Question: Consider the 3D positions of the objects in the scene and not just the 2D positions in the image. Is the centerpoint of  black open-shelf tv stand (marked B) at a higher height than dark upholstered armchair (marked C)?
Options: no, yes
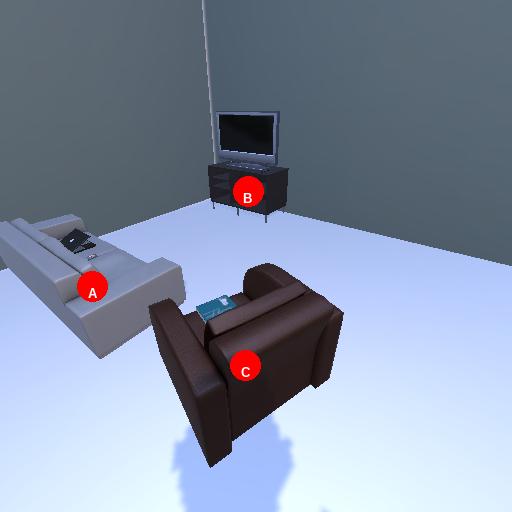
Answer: no